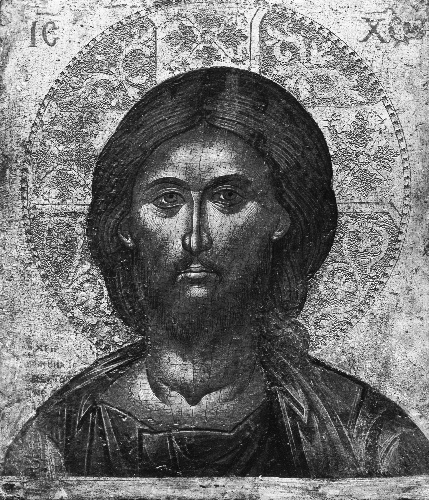
Title: Head of Christ
Artist: Emmanuel Tzanès
Artist bio: Greek, active by 1636–died 1690
Object type: Painting, icon
Classification: Paintings
Medium: Tempera on wood, gold ground
Dimensions: 8 3/8 x 7 1/8 in. (21.3 x 18.1 cm)
Department: European Paintings
Credit line: Gift of Mrs. Henry Morgenthau, 1933
Accession year: 1933
Repository: Metropolitan Museum of Art, New York, NY
Tags: Christ